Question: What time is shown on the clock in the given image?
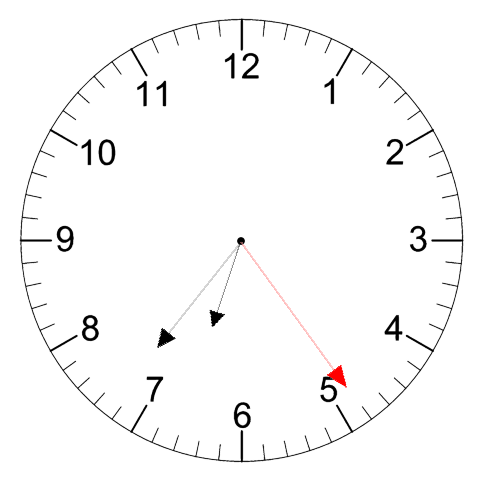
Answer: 06:36:24